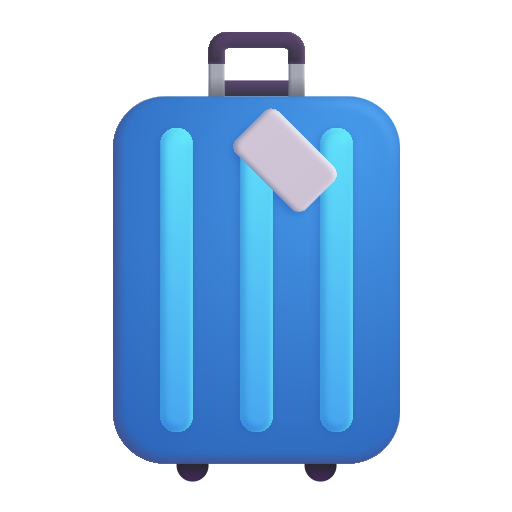
luggage color